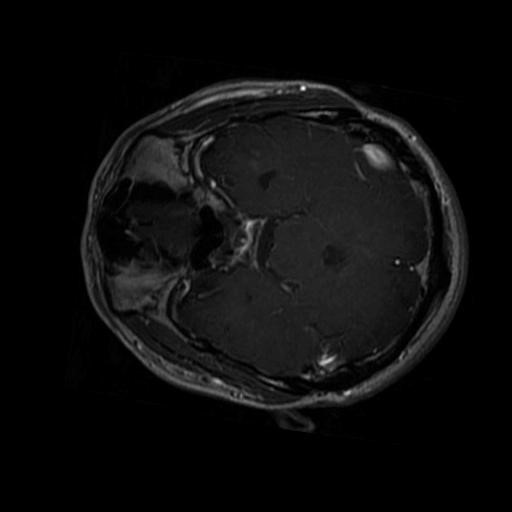
Label: brain_glioma